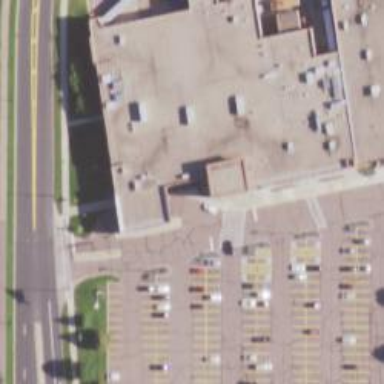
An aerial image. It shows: Supermarket.